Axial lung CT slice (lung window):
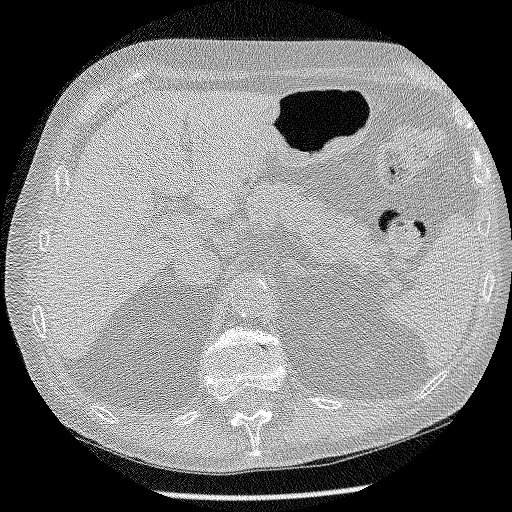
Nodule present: no